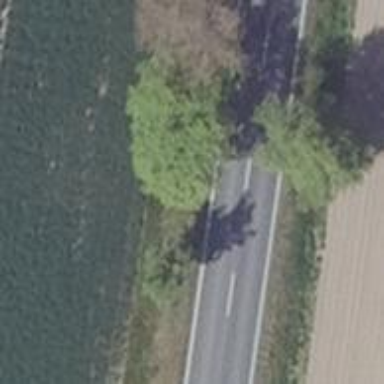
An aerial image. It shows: Deciduous needle-leaved tree.